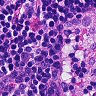
Metastatic tissue present: no